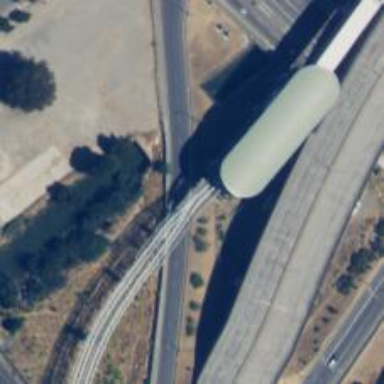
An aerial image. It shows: Monorail railway bridge.